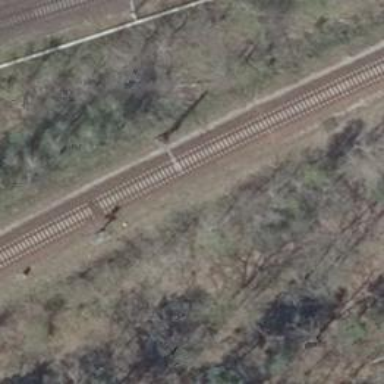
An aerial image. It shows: Railway milestone with catenary mast.